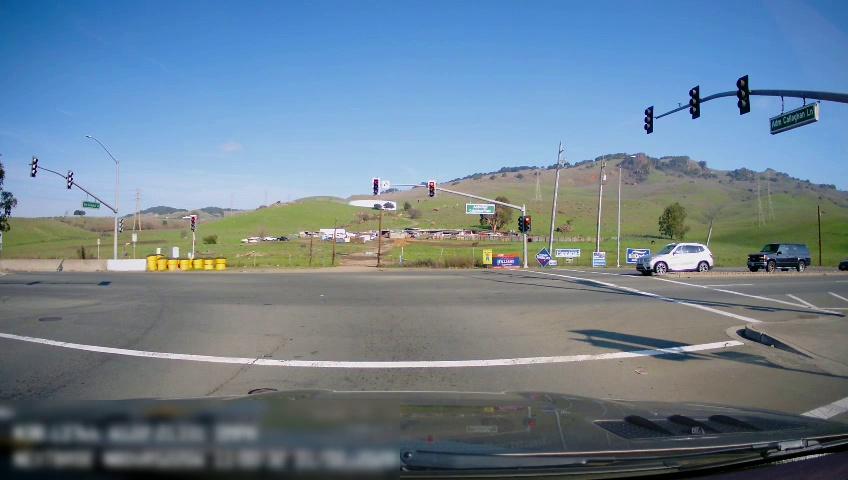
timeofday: Day
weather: Sunny
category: Drivable Space
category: Vehicles | SUV
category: Vehicles | SUV
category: Vehicles | Car
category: Lanes | Opposite Lane
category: Traffic | Lights
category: Traffic | Lights
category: Traffic | Lights
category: Traffic | Lights
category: Traffic | Lights
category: Traffic | Lights
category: Traffic | Lights
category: Traffic | Signs
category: Traffic | Lights
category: Traffic | Lights
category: Traffic | Signs
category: Traffic | Lights
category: Traffic | Lights
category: Traffic | Signs